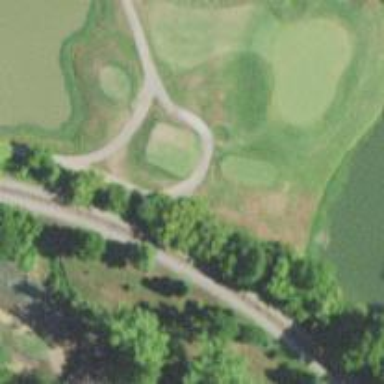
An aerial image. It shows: View of golf hole.